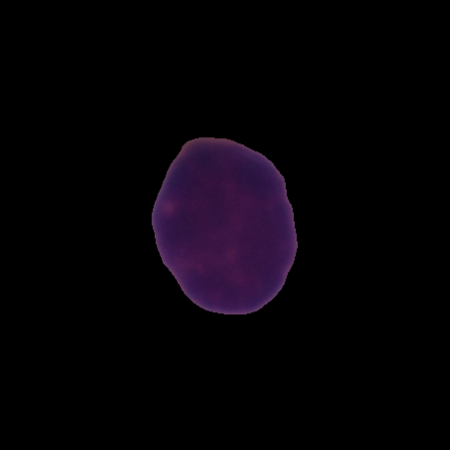
Label: healthy